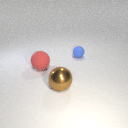
large red rubber sphere in front of small blue rubber sphere